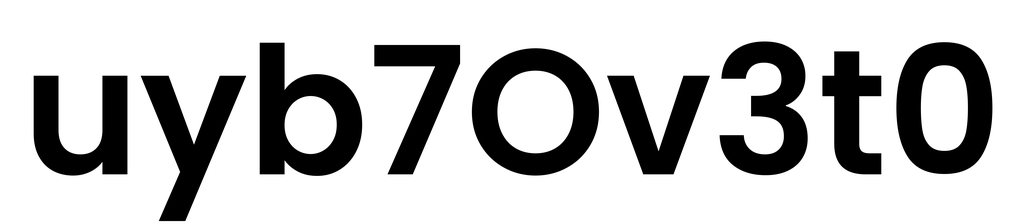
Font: Poppins-SemiBold